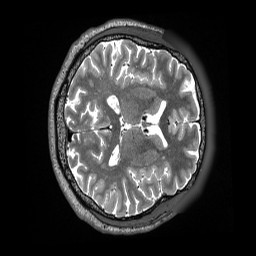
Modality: T2w
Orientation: axial
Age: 56
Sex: female